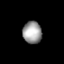
Tissue: lung
Cell type: Epithelial cells
Senescence score: 0.1623
Nuclear area (px): 415
Mean DAPI intensity: 156.429